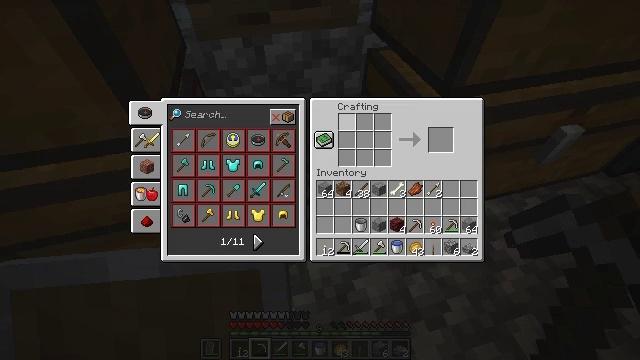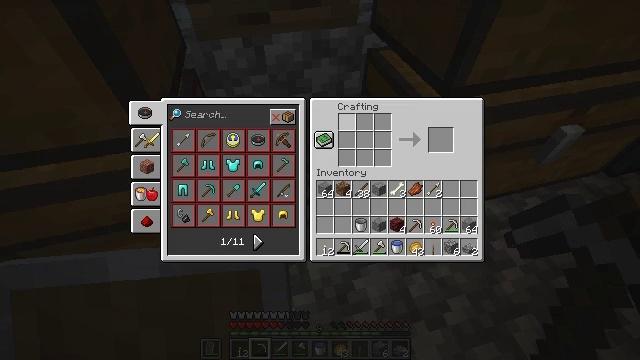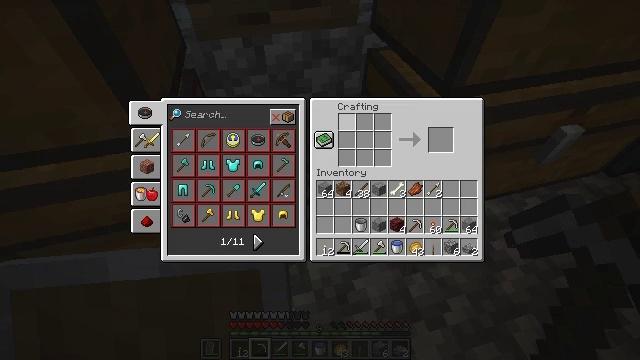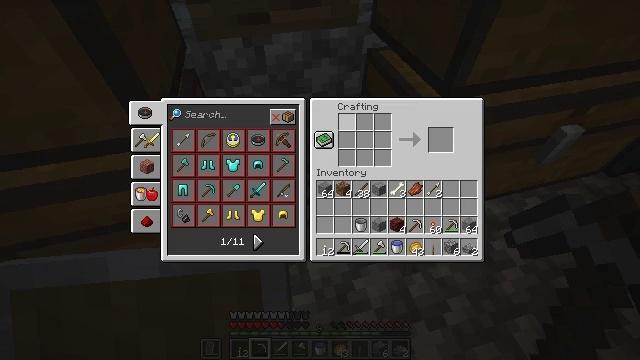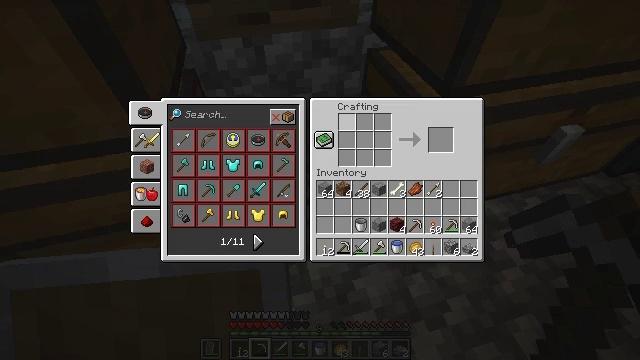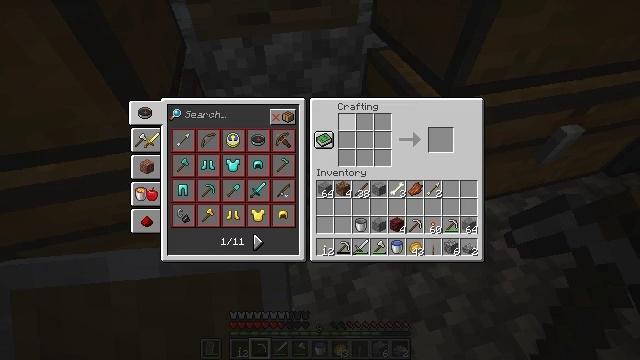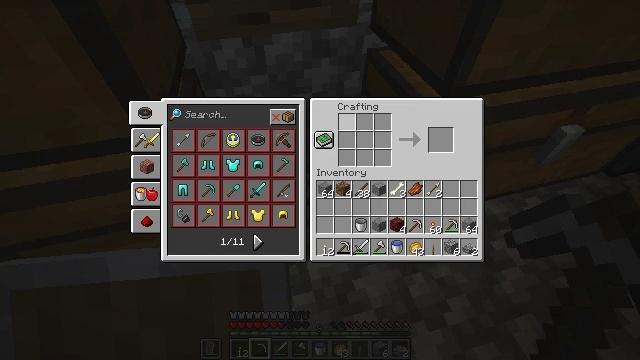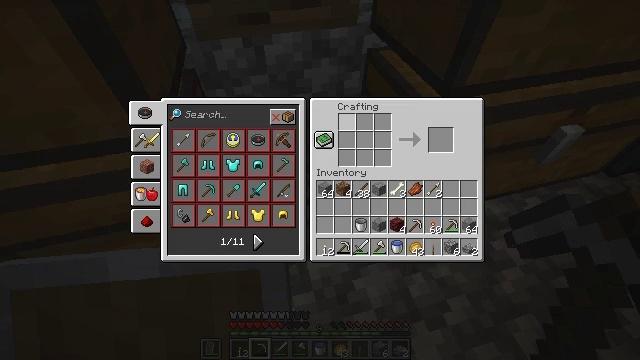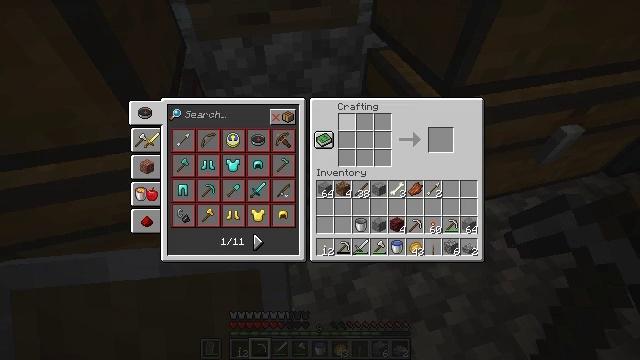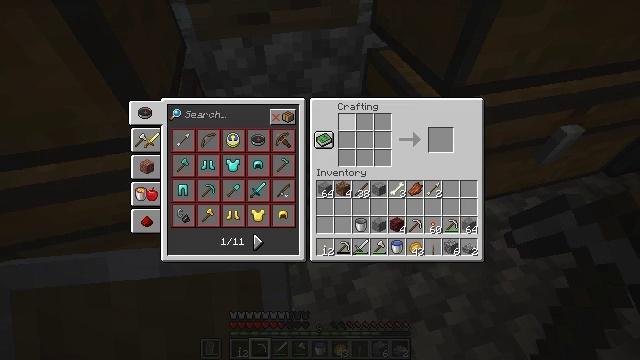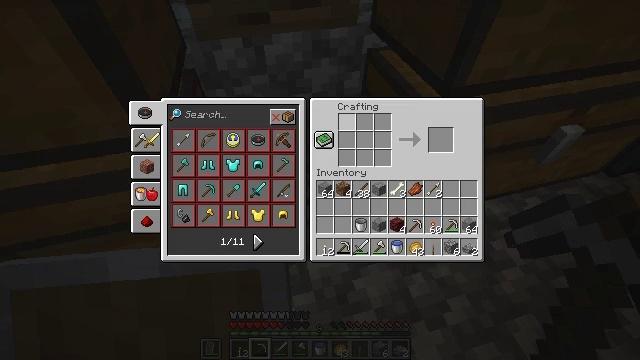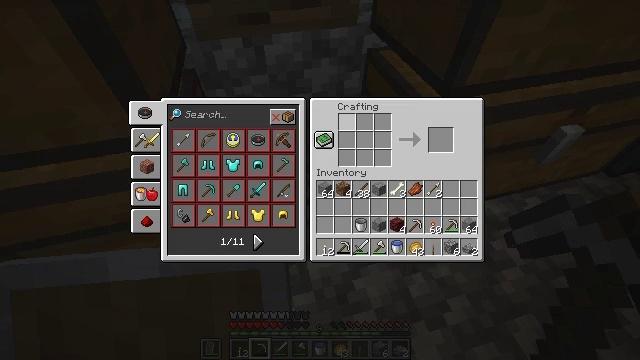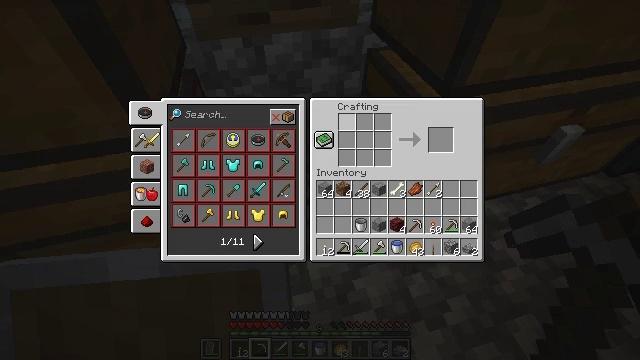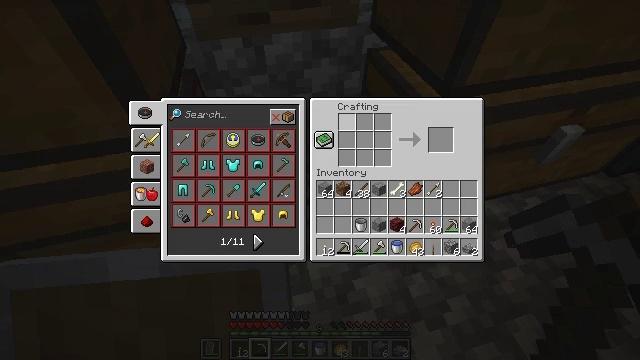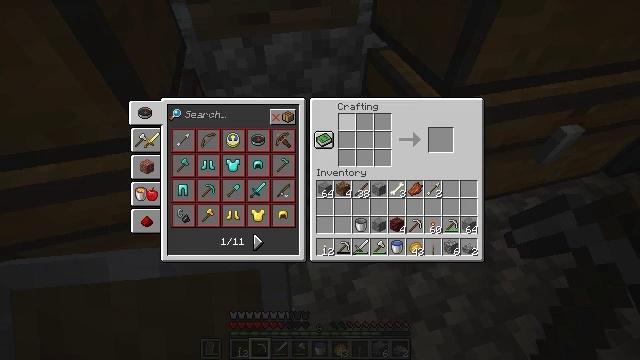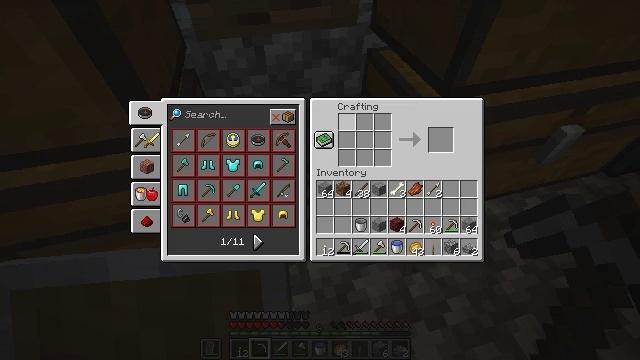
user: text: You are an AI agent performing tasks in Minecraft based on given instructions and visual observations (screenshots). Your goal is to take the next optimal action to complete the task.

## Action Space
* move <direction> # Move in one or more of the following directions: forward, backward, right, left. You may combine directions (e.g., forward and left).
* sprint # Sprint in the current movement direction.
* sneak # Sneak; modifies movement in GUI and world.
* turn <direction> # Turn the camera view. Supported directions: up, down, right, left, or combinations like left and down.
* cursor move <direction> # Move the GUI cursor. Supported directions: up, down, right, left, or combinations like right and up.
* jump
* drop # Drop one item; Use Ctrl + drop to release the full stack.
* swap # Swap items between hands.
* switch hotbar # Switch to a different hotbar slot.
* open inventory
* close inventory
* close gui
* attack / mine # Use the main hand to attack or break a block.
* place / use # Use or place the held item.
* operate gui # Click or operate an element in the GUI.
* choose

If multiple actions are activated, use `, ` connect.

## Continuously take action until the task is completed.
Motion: motion action
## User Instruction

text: Craft a repeater.
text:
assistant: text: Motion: no_op
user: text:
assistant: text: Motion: no_op
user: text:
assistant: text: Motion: no_op
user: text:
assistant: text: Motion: no_op
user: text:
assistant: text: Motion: no_op
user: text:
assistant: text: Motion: no_op
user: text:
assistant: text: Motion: no_op
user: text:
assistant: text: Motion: no_op
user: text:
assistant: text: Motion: no_op
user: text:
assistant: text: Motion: no_op
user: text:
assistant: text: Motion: no_op
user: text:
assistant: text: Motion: no_op
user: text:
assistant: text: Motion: no_op
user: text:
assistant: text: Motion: no_op
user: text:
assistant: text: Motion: no_op
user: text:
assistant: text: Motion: no_op
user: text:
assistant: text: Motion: close inventory
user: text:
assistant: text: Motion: close inventory
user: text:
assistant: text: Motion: close inventory
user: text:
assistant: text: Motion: no_op
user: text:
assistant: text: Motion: no_op
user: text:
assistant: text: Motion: no_op
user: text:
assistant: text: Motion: no_op
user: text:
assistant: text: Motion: no_op
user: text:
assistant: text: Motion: turn left
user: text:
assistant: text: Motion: turn left and up
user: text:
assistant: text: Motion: turn left and up
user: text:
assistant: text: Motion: turn left
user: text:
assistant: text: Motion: no_op
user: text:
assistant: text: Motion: no_op